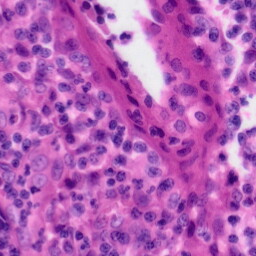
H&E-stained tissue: Tonsil